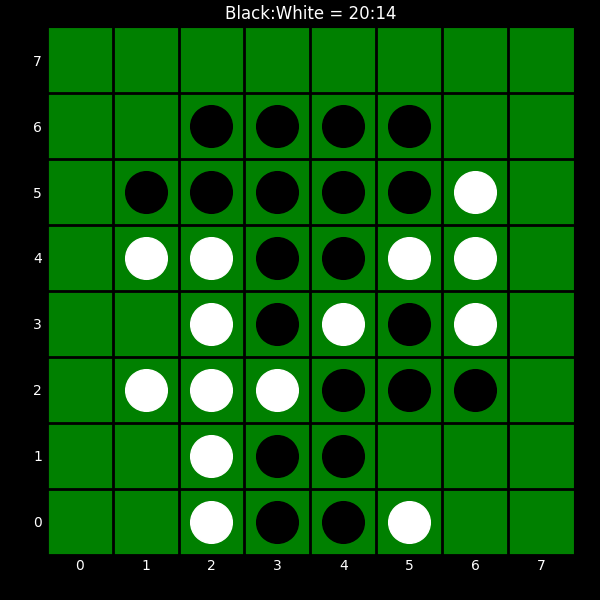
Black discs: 20
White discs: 14